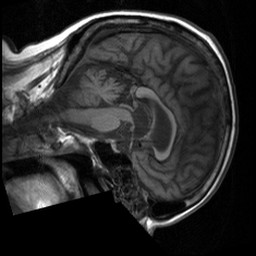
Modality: T1w
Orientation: sagittal
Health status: ill
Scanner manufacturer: siemens
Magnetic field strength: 1.5 T
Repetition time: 0.4 s
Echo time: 0.014 s